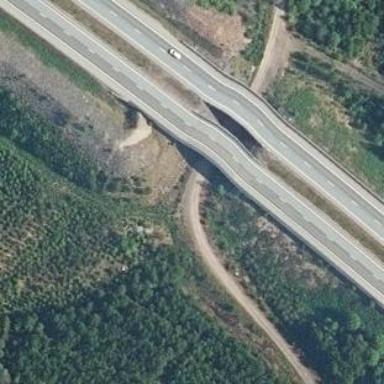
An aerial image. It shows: Asphalt bridge over motorway.